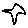
Label: star